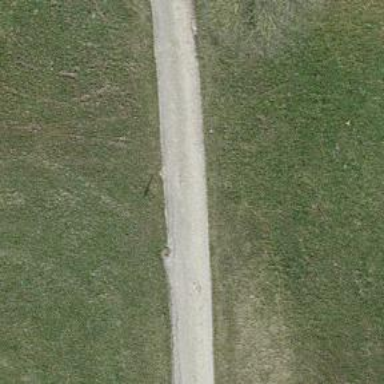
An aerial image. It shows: Service road.